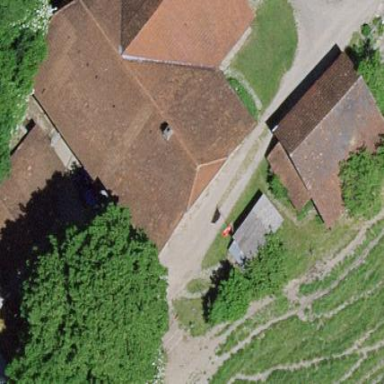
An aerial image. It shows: Farmyard area.